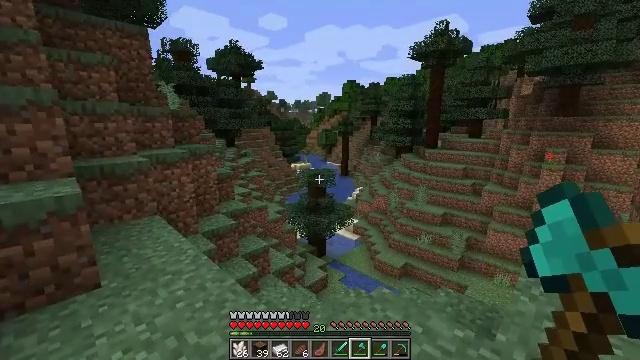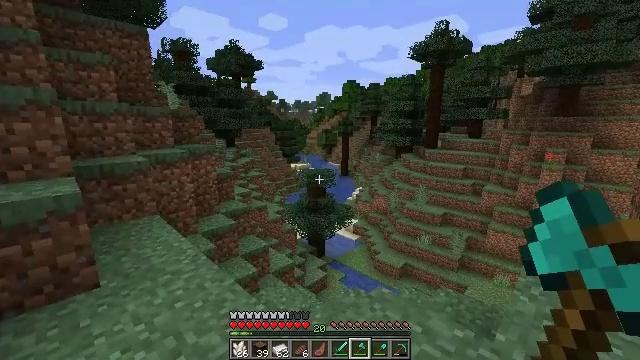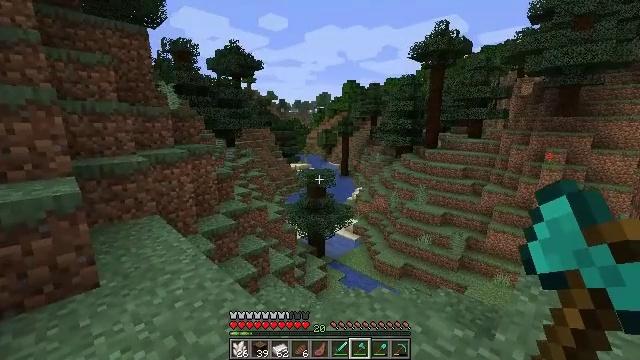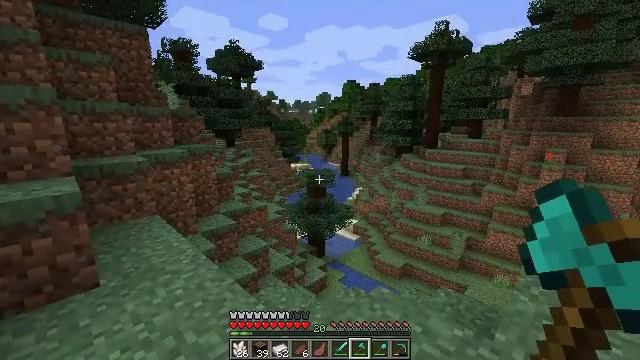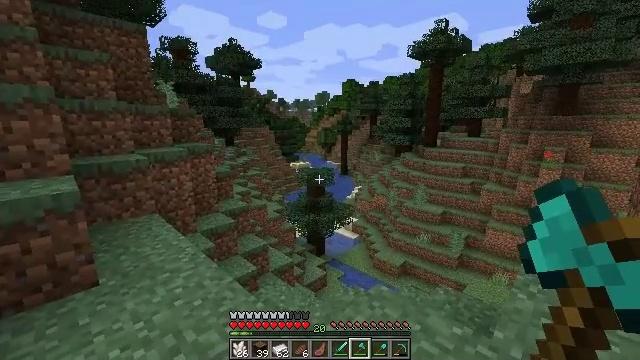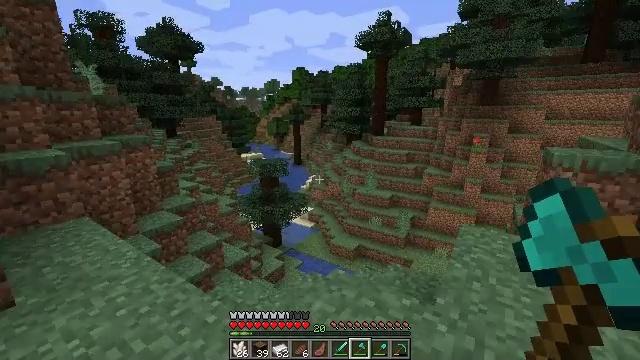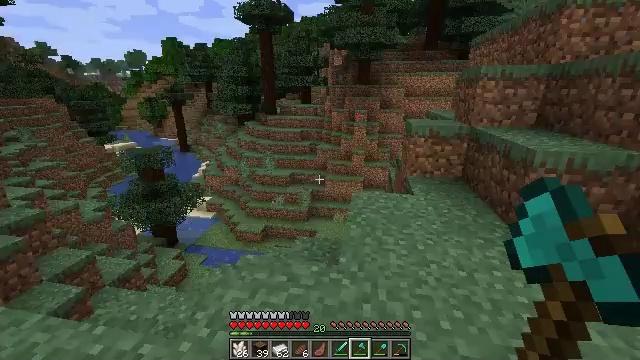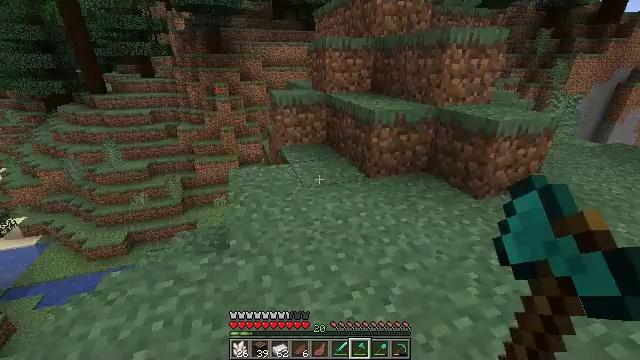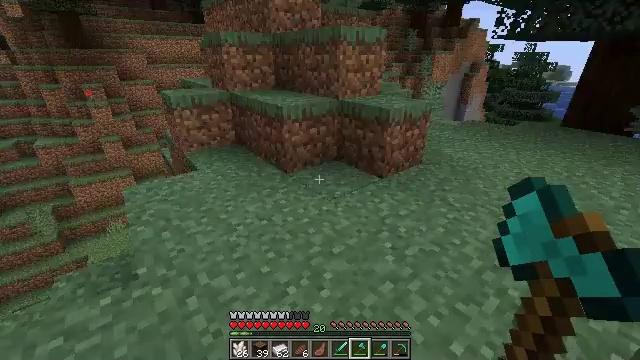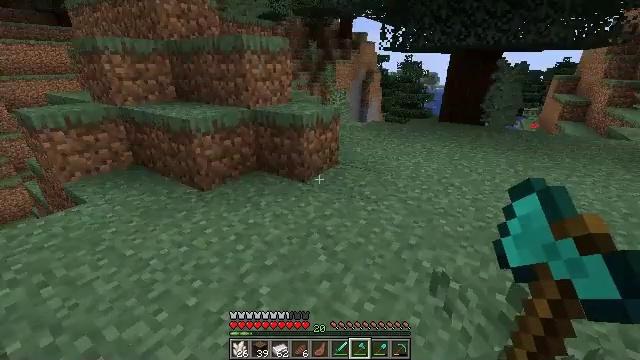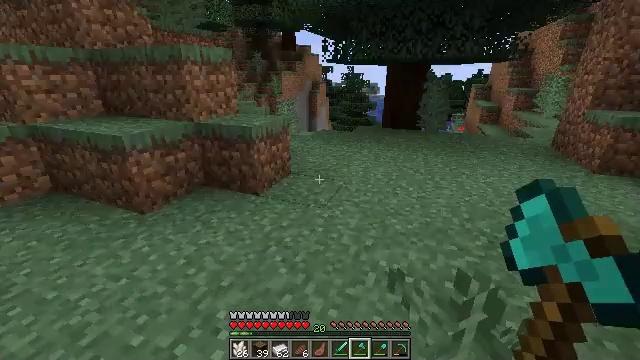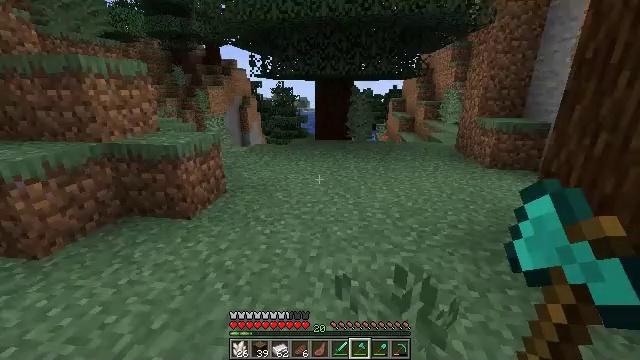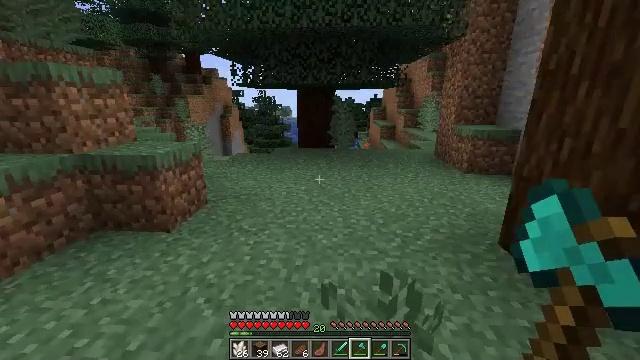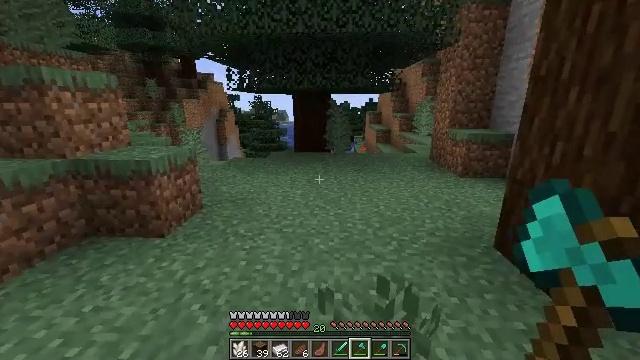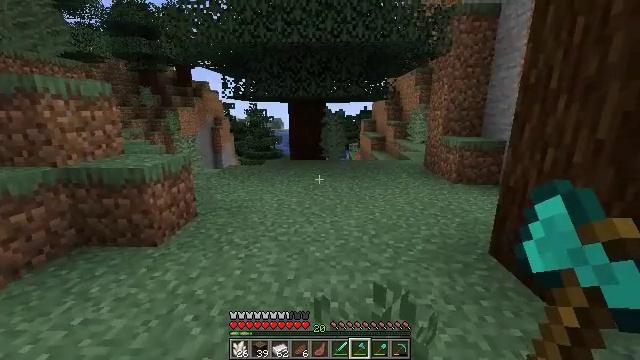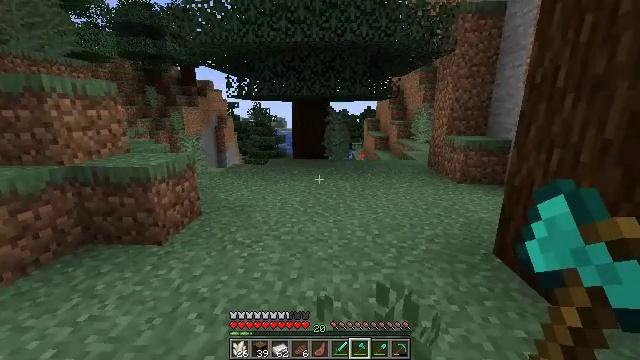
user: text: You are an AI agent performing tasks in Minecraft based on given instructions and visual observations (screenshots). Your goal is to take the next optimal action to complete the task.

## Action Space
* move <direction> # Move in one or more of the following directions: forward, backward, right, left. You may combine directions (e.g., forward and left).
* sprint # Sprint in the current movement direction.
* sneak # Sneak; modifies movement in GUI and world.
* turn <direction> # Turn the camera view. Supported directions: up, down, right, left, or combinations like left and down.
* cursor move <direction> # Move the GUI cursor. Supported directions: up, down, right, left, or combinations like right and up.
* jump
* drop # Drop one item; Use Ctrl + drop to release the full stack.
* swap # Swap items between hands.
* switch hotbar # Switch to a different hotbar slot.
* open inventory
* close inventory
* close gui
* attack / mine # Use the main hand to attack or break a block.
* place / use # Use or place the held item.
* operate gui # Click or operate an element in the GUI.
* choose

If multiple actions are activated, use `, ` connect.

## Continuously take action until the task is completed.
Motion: motion action
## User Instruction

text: Mine the sugar cane near rivers.
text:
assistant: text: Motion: no_op
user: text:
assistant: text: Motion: no_op
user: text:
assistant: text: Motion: no_op
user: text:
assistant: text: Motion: no_op
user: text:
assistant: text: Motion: turn right and down
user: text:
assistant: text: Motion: turn right and down
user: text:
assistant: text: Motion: turn right and down
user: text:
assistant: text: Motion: turn right
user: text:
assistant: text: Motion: turn right and up
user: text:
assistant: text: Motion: turn right and up
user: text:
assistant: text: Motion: turn right and up
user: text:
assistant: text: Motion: turn right and up
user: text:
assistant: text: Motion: no_op
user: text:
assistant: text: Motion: turn right and up
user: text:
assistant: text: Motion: no_op
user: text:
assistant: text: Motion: no_op
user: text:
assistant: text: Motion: move forward
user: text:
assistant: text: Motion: move forward
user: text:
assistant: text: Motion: move forward
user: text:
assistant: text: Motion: move forward, turn left
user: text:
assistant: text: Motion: move forward, turn left
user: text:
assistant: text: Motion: move forward, turn left
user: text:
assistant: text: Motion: move forward, turn left
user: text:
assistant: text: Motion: move forward, turn left
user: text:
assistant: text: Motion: move forward, sprint
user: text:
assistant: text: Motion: move forward, sprint
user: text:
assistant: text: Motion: move forward, sprint
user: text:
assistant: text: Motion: move forward, sprint
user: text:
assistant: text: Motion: move forward, sprint
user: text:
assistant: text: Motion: move forward